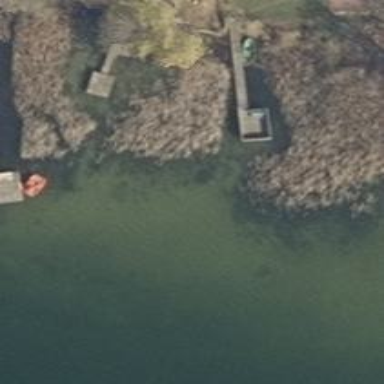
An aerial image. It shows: Man-made pier.